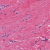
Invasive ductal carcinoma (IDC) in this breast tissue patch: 0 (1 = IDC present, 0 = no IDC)